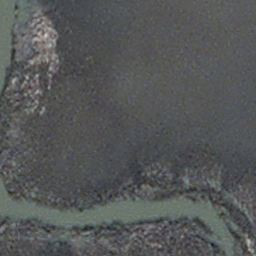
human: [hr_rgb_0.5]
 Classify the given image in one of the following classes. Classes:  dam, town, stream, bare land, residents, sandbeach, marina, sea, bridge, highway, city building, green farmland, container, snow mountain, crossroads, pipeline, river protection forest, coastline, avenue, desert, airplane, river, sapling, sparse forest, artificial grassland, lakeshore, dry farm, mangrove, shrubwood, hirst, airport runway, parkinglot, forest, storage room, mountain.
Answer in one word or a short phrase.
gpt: stream